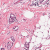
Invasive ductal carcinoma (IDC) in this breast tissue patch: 1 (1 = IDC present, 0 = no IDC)